Question: I currently have generation data over half-hourly time intervals. However there are about 70 entries for each half hour. What I want to do is make a column that aggregates all the generation for each time interval.

Currently my approach is this '=SUM(D2:D71)' and then in the next cell 'SUM(D72:D144)' etc. Surely there must be a more efficient way of doing this?
Thanks
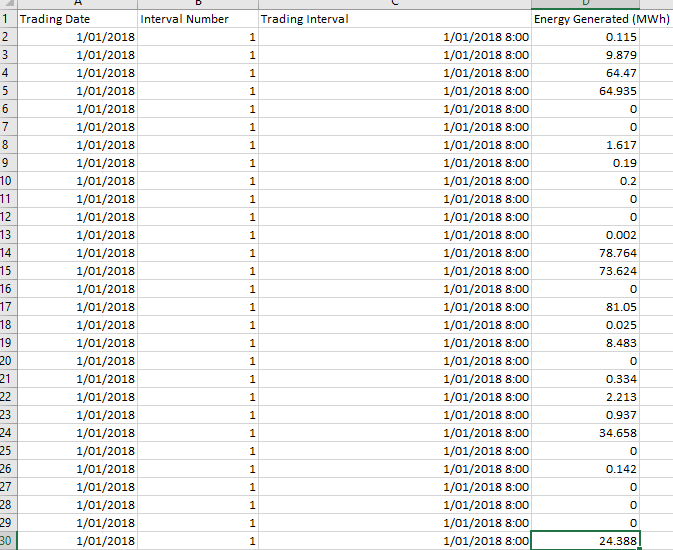
Answer: Hi you can create a pivot table
Ctrl + a your data - Insert - create pivot table
put the interval number in the [Rows] field and put the Energy generated in [Values]